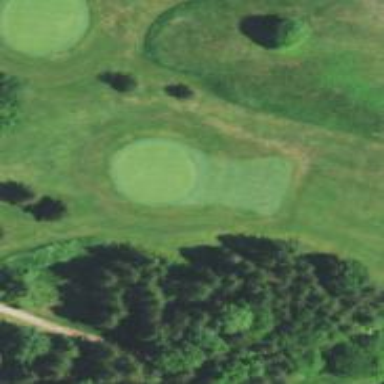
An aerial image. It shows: View of golf hole.